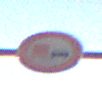
Verkehrszeichen: UeberholverbotKraftfahrzeuge
Umgebung: Outdoor, Nature
Tageszeit: SunriseSunset
Wetter: Clear
Licht: Natural
Jahreszeit: NotSpecified
Kontrast: HighContrast